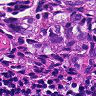
Metastatic tissue present: yes